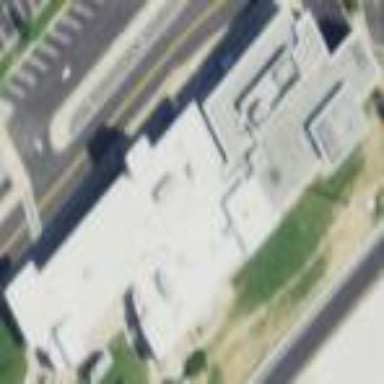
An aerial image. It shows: Police building.